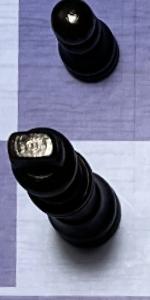
Label: King_Black